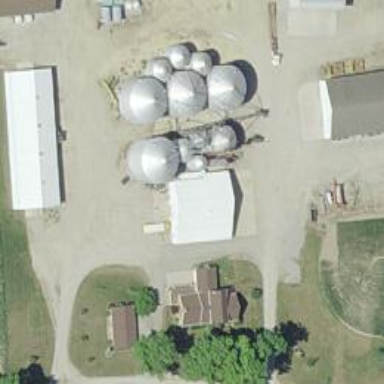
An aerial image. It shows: Silo.